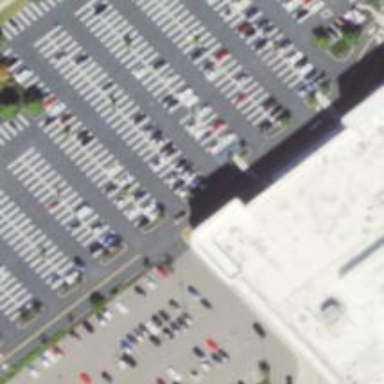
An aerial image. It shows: Supermarket.